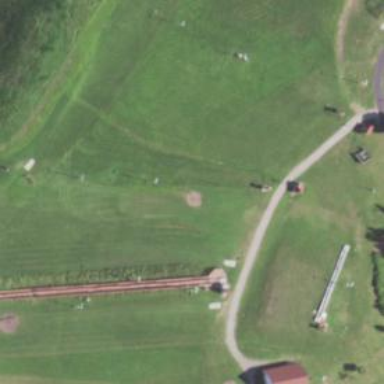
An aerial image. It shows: Disc golf hole.